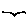
Label: bird